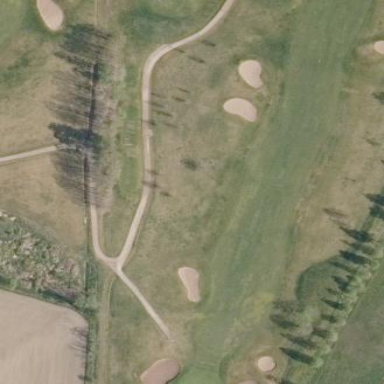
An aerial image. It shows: Golf fairway surrounded by grass.